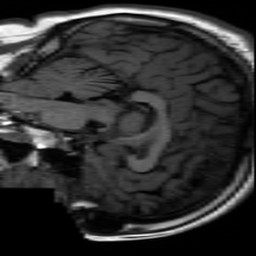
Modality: inplaneT1
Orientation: sagittal
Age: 19
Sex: female
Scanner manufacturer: ge
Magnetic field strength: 3 T
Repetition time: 2.499 s
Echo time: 0.02513 s